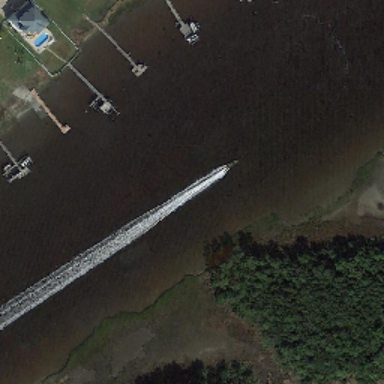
The boat left a long raft on the dark river .